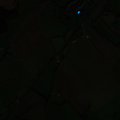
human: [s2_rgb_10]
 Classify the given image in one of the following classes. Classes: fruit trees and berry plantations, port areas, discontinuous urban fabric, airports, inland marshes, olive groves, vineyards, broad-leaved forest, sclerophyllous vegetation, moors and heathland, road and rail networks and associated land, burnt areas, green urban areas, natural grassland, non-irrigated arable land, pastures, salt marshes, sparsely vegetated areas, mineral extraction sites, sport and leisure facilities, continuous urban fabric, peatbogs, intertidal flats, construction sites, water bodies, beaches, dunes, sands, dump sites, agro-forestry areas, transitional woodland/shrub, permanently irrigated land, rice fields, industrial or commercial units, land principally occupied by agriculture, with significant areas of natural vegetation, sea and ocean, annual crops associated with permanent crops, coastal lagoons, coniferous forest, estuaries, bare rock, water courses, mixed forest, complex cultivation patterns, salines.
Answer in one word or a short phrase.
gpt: non-irrigated arable land, pastures